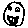
Label: smiley face